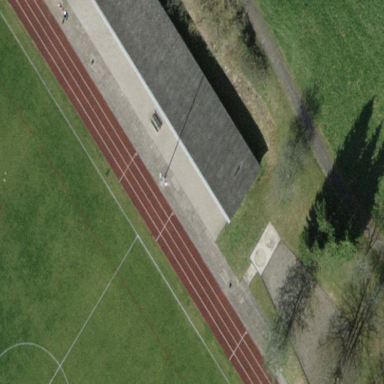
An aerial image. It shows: Tartan track in leisure land.